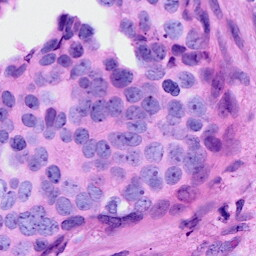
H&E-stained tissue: Breast